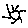
Label: sun